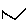
Label: zigzag